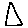
Label: triangle